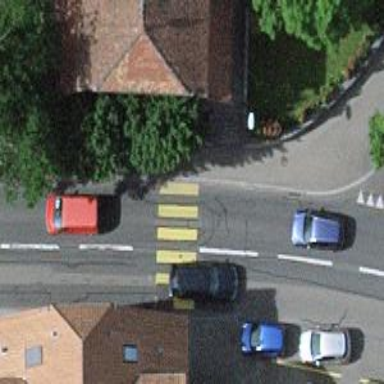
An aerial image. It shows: Marked road crossing.